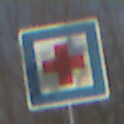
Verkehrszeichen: ErsteHilfe
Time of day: MorningAfternoon
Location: Outdoor (Suburban)
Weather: PartlyCloudy
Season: NotSpecified
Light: Natural